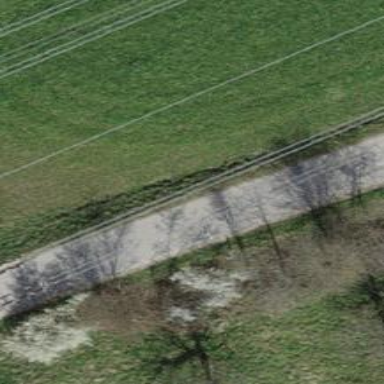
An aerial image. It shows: Asphalt service road.